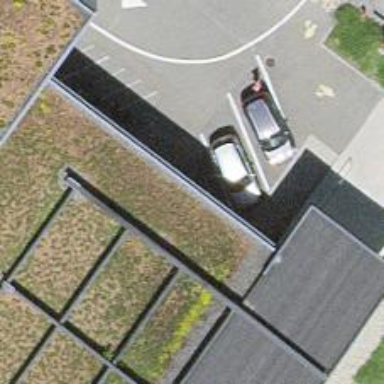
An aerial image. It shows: Charging station.